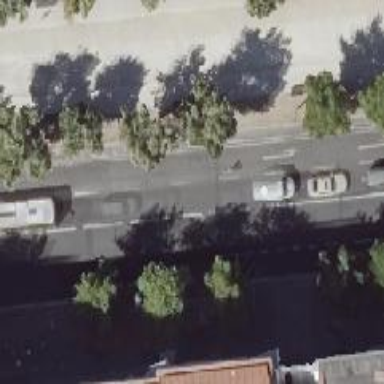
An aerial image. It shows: Primary highway with asphalt surface. It has separate sidewalks on both sides. This dual carriageway includes shared busway on the right and bus lane for parking on the right side.